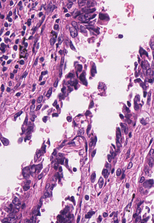
Tumor epithelial tissue: yes
Tumor-associated stroma tissue: yes
Normal tissue: no